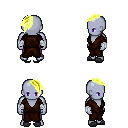
a pixel art fantasy rpg character, male body template, dark elf, purple skin, brown robe, magenta pants, gold long mohawk hairstyle, white cloth bandages, gray slippers, four views (front, back, left, right), 2x2 character sprite sheet, small pixel art, hard edges, no anti-aliasing